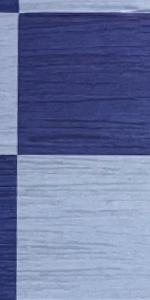
Label: Empty